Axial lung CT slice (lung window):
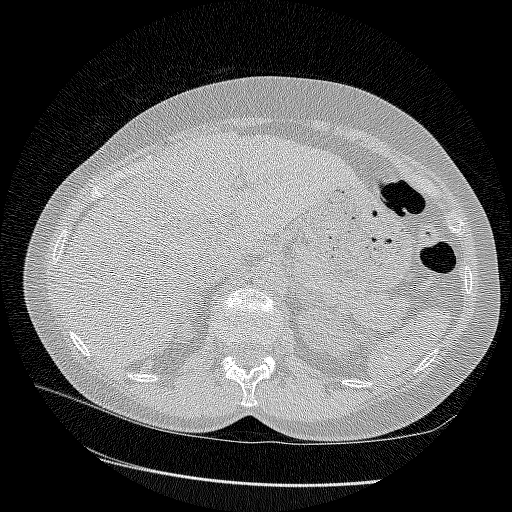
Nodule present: no